Question: # Data Sets
'''
> dput(head(spdistbc,50))
structure(list(Lane = c(1L, 1L, 1L, 1L, 1L, 1L, 1L, 1L, 1L, 1L,
1L, 1L, 1L, 2L, 2L, 2L, 2L, 2L, 2L, 2L, 2L, 2L, 2L, 2L, 2L, 2L,
3L, 3L, 3L, 3L, 3L, 3L, 3L, 3L, 3L, 3L, 3L, 3L, 4L, 4L, 4L, 4L,
4L, 4L, 4L, 4L, 4L, 4L, 4L, 4L), Vehicle.class = c(2L, 2L, 2L,
2L, 2L, 2L, 2L, 2L, 2L, 2L, 2L, 2L, 2L, 2L, 2L, 2L, 2L, 2L, 2L,
2L, 2L, 2L, 2L, 2L, 2L, 2L, 2L, 2L, 2L, 2L, 2L, 2L, 2L, 2L, 2L,
2L, 2L, 2L, 2L, 2L, 2L, 2L, 2L, 2L, 2L, 2L, 2L, 2L, 2L, 2L),
speedmph = c(0, 3.4, 6.8, 10.2, 13.6, 17, 20.4, 23.8, 27.2,
30.6, 34, 37.4, 40.8, 0, 3.4, 6.8, 10.2, 13.6, 17, 20.4,
23.8, 27.2, 30.6, 34, 37.4, 40.8, 3.4, 6.8, 10.2, 13.6, 17,
20.4, 23.8, 27.2, 30.6, 34, 37.4, 40.8, 0, 3.4, 6.8, 10.2,
13.6, 17, 20.4, 23.8, 27.2, 30.6, 34, 37.4), cprob = c(0,
0, 0.03, 0.06, 0.11, 0.2, 0.28, 0.43, 0.56, 0.75, 0.91, 0.97,
1, 0, 0, 0.01, 0.01, 0.02, 0.05, 0.17, 0.36, 0.57, 0.76,
0.93, 0.99, 1, 0, 0.01, 0.01, 0.04, 0.07, 0.16, 0.32, 0.55,
0.76, 0.94, 0.99, 1, 0, 0, 0, 0.01, 0.03, 0.06, 0.11, 0.25,
0.47, 0.74, 0.92, 0.98)), .Names = c("Lane", "Vehicle.class",
"speedmph", "cprob"), row.names = c(7L, 8L, 9L, 10L, 11L, 12L,
13L, 14L, 15L, 16L, 17L, 18L, 19L, 26L, 27L, 28L, 29L, 30L, 31L,
32L, 33L, 34L, 35L, 36L, 37L, 38L, 42L, 43L, 44L, 45L, 46L, 47L,
48L, 49L, 50L, 51L, 52L, 53L, 66L, 67L, 68L, 69L, 70L, 71L, 72L,
73L, 74L, 75L, 76L, 77L), class = "data.frame")
> dput(head(cspdistbv,50))
structure(list(lanem = c(6L, 6L, 6L, 6L, 6L, 6L, 6L, 7L, 7L,
7L, 7L, 7L, 7L, 7L, 7L, 7L, 8L, 8L, 8L, 8L, 8L, 9L, 9L, 9L, 9L,
9L, 9L, 9L, 10L, 10L, 10L, 10L, 10L, 10L, 10L, 11L, 11L, 11L,
11L, 11L), cars = structure(c(34, 35, 36, 37, 38, 39, 40, 24,
26, 28, 30, 32, 34, 36, 38, 40, 20, 25, 30, 35, 40, 10, 15, 20,
25, 30, 35, 40, 10, 15, 20, 25, 30, 35, 40, 35, 40, 45, 50, 55,
0, 0.03, 0.07, 0.17, 0.67, 0.93, 1, 0, 0.03, 0.1, 0.1, 0.2, 0.27,
0.33, 0.8, 1, 0, 0.1, 0.31, 0.52, 1, 0, 0.07, 0.27, 0.37, 0.5,
0.77, 1, 0, 0.03, 0.07, 0.23, 0.4, 0.77, 1, 0, 0.13, 0.47, 0.77,
1), .Dim = c(40L, 2L), .Dimnames = list(NULL, c("speedmph", "prob"
)))), .Names = c("lanem", "cars"), row.names = c(NA, 40L), class = "data.frame")
'''
# Problem
I created the plot using 'spdistbc':
'''
cb1 <- ggplot() + geom_point(data = spdistbc, mapping = aes(x=speedmph, y = cprob, color = 'observed')) + facet_wrap(~Lane) + theme_bw() + my.theme()
'''
Which gave me this:

But when I combine another plot from the second data frame using following code:
'''
cb2 <- cb1 + geom_point(data = cspdistbv, mapping = aes(x = cars.speedmph, y = cars.prob, color = 'simulated-default')) + facet_wrap(~lanem)
'''
I get the error:
'Error in eval(expr, envir, enclos) : object 'cars.speedmph' not found'
# Question
You can see in the 'cspdistbv' data frame, there is a column named 'cars.speedmph', then why R can't find it? Please help.
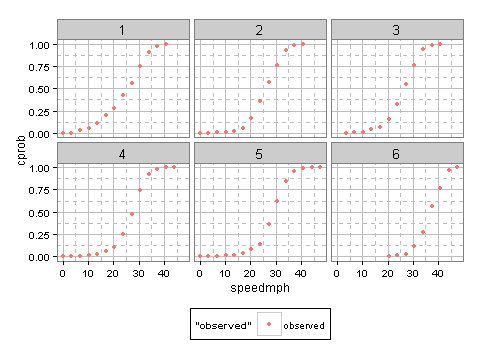
Answer: Somehow you've created an invalid data.frame. You've stored a matrix in the second column of 'cspdistbv'; 'dim(cspdistbv)' thinks it only has two columns and this interferes with proper naming and such. I'm not sure how you created it, but you can fix it with
'''
cspdistbv <- cbind.data.frame(lanem=cspdistbv[,1], cspdistbv[,2])
'''
And then
'''
cb1 <- ggplot() + geom_point(data = spdistbc, mapping = aes(x=speedmph,
y = cprob, color = 'observed')) + facet_wrap(~Lane) + theme_bw()
cb2 <- cb1 + geom_point(data = cspdistbv, mapping = aes(x = speedmph,
y = prob, color = 'simulated-default')) + facet_wrap(~lanem)
'''
should work